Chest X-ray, PA view. Patient: 57 years old, sex M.
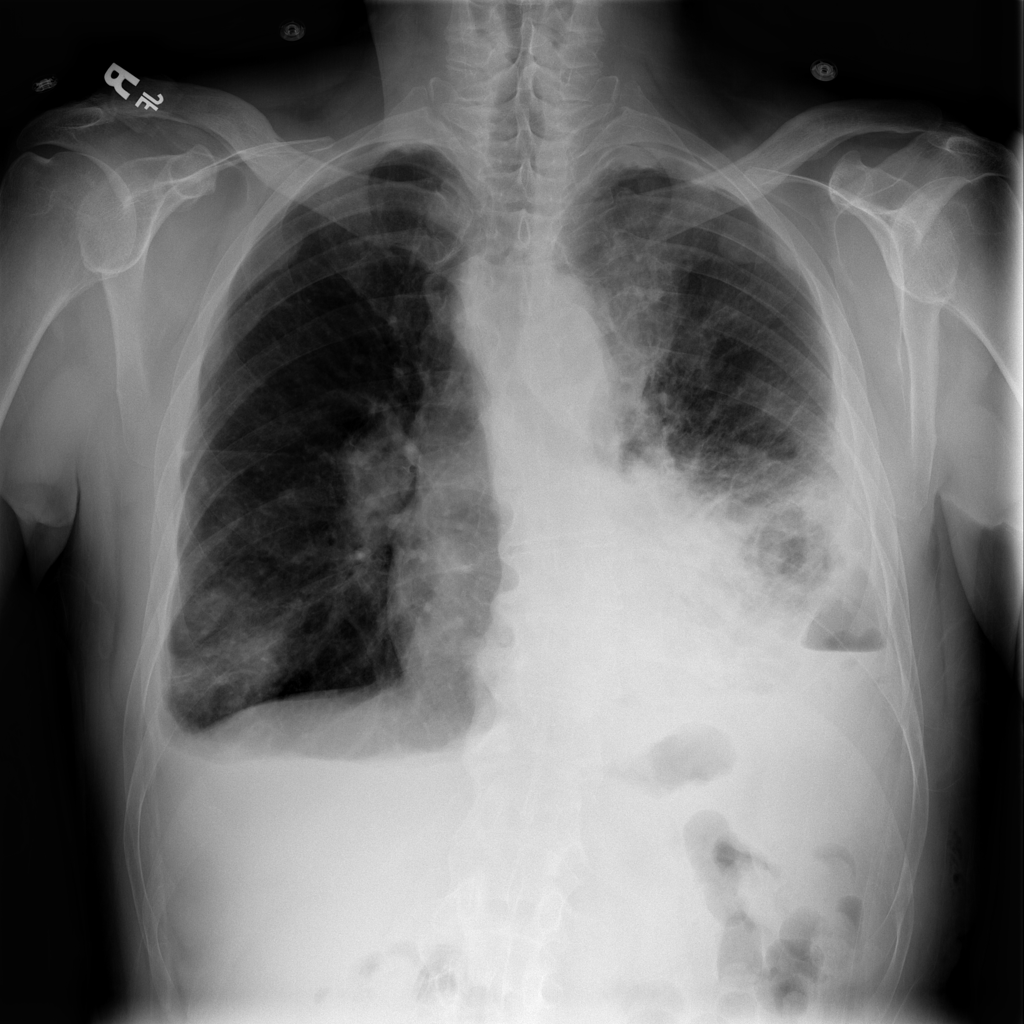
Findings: Effusion, Infiltration, Pneumonia